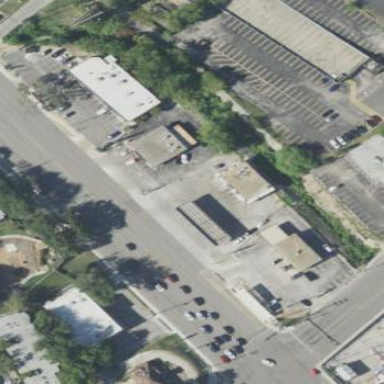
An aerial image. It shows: Retail area.